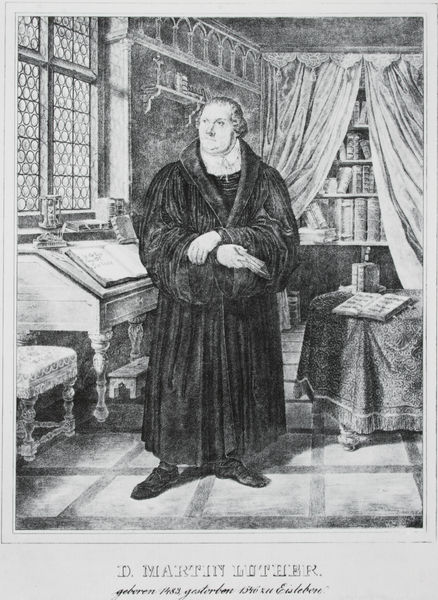
Titel: Doktor Martin Luther in seinem Arbeitszimmer stehend
Künstler: Adolph Menzel
Standort: Berlin
Institution: Staatliche Museen zu Berlin, Kupferstichkabinett
Schlagwörter: mann, schatten, weiß, fenster, geste, glas, grau, licht, raum, schwarz, tisch, zimmer, regal, bibel, kragen, stehen, bildnis, hände, innenraum, portrait, porträt, tischdecke, vorhang, boden, gewand, interieur, mantel, pose, decke, schrift, arbeitszimmer, bücher, schreibtisch, perspektive, haltung, schuhe, grafik, graphik, hocker, schemel, robe, stube, buch, fensterrahmen, kreuz, scheiben, druck, schwarz-weiss, radierung, stich, fliesen, text, posieren, bleiglas, pult, verschränkt, weissw, luther, regale, gelehrter, kupferstich, butzenscheiben, fesnter, martin, martin luther, seriendruck, bleigals, fussschemel, studierstube, butzenglas, butzenscheibe, stehpult, ganzfigr, lüther